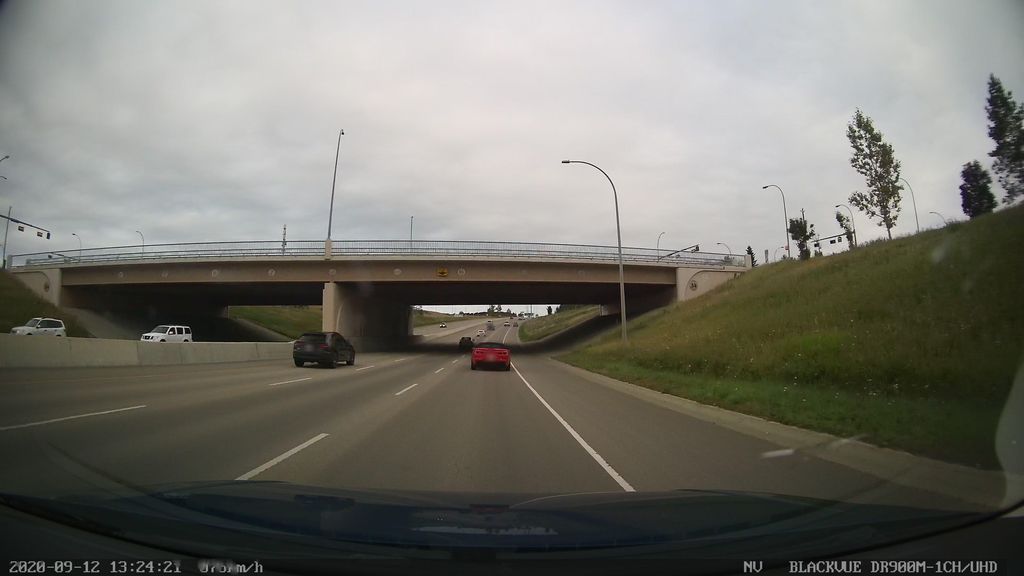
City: edmonton